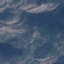
Land use / land cover: HerbaceousVegetation